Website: crate-barrel
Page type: payment
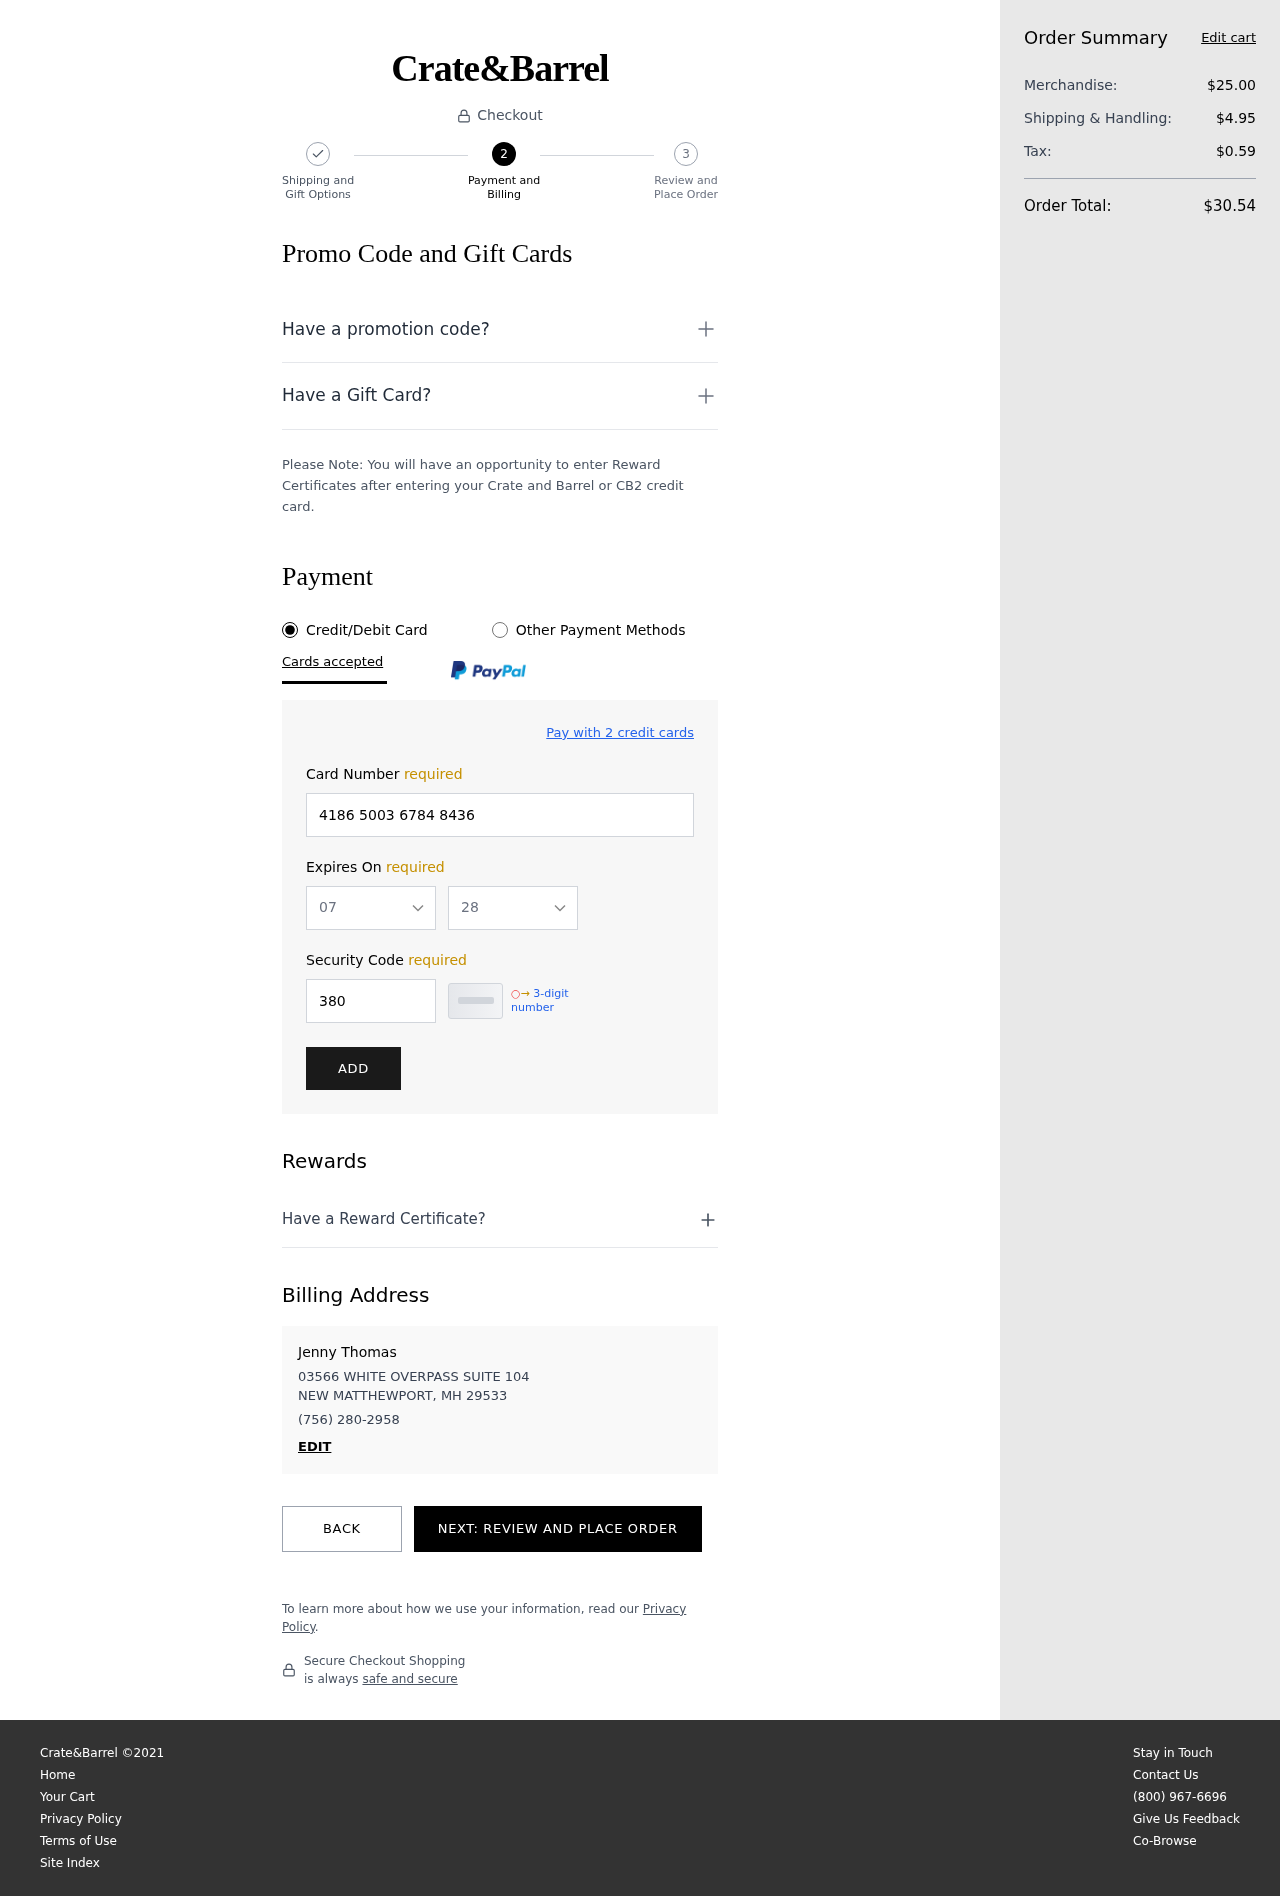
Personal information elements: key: PII_CARD_EXPIRY_MONTH
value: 07
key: PII_CARD_EXPIRY_YEAR
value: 28
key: PII_CITY_STATE_ZIP
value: NEW MATTHEWPORT, MH 29533
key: PII_FULLNAME
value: Jenny Thomas
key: PII_PHONE
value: (756) 280-2958
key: PII_STREET
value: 03566 WHITE OVERPASS SUITE 104
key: PII_CARD_NUMBER
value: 4186 5003 6784 8436
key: PII_CARD_CVV
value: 380
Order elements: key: ORDER_SUBTOTAL
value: $25.00
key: ORDER_SHIPPING_COST
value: $4.95
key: ORDER_TAX
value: $0.59
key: ORDER_TOTAL
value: $30.54